Question: Contrast these two snippets of HTML:
'''
<ul class="ui-state-default" style="list-style-type: none; margin: 0; padding: 0;">
<li>
<table><tr>
<td>Testing.</td>
<td>One</td>
<td>Two</td>
<td>Three</td>
</tr></table>
</li>
</ul>
'''
Applying "ui-state-default" to a list, as in above, is roughly the desired appearance (nested table above is only used to make the result look similar to code below). However, when I try the same with just a table:
'''
<table>
<tbody>
<tr class="ui-state-default">
<td>Testing.</td>
<td>One</td>
<td>Two</td>
<td>Three</td>
</tr>
</tbody>
</table>
'''
I get nearly the same look, but the table has ugly white lines between the elements. Also, the TR doesn't have the nice border that the LI does. Screenshot:

I really want to use the table version of jQuery UI sortable, but I can't seem to whip up any CSS magic that will make the TR look nice like the LI. Any bright ideas?
---
edit: <URL> and load it into a web browser, it retains the same erroneous behavior described above, whether or not I add a doctype to enter/exit quirks mode.
'''
<html>
<head>
<style type="text/css">
.ui-state-default, .ui-widget-content .ui-state-default, .ui-widget-header .ui-state-default { border: 1px solid #d3d3d3/*{borderColorDefault}*/; background: #e6e6e6/*{bgColorDefault}*/ url(images/ui-bg_glass_75_e6e6e6_1x400.png)/*{bgImgUrlDefault}*/ 50%/*{bgDefaultXPos}*/ 50%/*{bgDefaultYPos}*/ repeat-x/*{bgDefaultRepeat}*/; font-weight: normal/*{fwDefault}*/; color: #555555/*{fcDefault}*/; }
.ui-state-default .ui-icon { background-image: url(images/ui-icons_888888_256x240.png)/*{iconsDefault}*/; }
</style>
</head>
<body>
<ul class="ui-state-default" style="list-style-type: none; margin: 0; padding: 0;">
<li>
<table><tr>
<td>Testing.</td>
<td>One</td>
<td>Two</td>
<td>Three</td>
</tr></table>
</li>
</ul>
<br /><br />
<table>
<tbody>
<tr class="ui-state-default">
<td>Testing.</td>
<td>One</td>
<td>Two</td>
<td>Three</td>
</tr>
</tbody>
</table>
</body>
</html>
'''
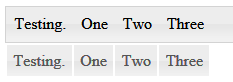
Answer: > jsFiddle magically makes it work
perfectly
That's because jsFiddle loads in <URL>, which contains, amongst other things:
'''
table {
border-collapse:collapse;
border-spacing:0;
}
'''
If you untick "Normalized CSS", it's broken again in jsFiddle: <URL>
And if you add back just that snippet of CSS, it works: <URL>
So, there's the CSS you were missing.